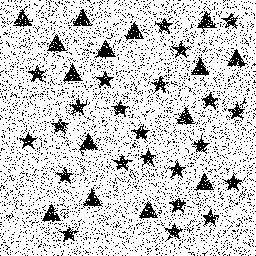
Squares: 0
Triangles: 15
Stars: 23
Total shapes: 38